Question: My iOS application just crashed with a 'NSRangeException' on '-[NSManagedObjectContext save:]'. Nothing else helpful anywhere to be found. How am I supposed to fix this? I don't get any memory address or anything that I can work with...
'''
2015-04-22 14:16:38.078 heavenhelp[33559:<PHONE>] *** Terminating app due to uncaught exception 'NSRangeException', reason: '*** -[__NSArrayM objectAtIndex:]: index 6 beyond bounds [0 .. 5]'
*** First throw call stack:
(
0 CoreFoundation 0x0167f746 __exceptionPreprocess + 182
1 libobjc.A.dylib 0x00f40a97 objc_exception_throw + 44
2 CoreFoundation 0x01553b73 -[__NSArrayM objectAtIndex:] + 243
3 CoreData 0x00859cf3 -[NSSQLCore recordToManyChangesForObject:inRow:usingTimestamp:inserted:] + 2531
4 CoreData 0x00856a0b -[NSSQLCore _populateRow:fromObject:timestamp:inserted:] + 2923
5 CoreData 0x00776e24 -[NSSQLCore prepareForSave:] + 1764
6 CoreData 0x00775e3d -[NSSQLCore saveChanges:] + 461
7 CoreData 0x0073f15e -[NSSQLCore executeRequest:withContext:error:] + 638
8 CoreData 0x0083ee75 __65-[NSPersistentStoreCoordinator executeRequest:withContext:error:]_block_invoke + 5349
9 CoreData 0x008492ff gutsOfBlockToNSPersistentStoreCoordinatorPerform + 191
10 libdispatch.dylib 0x035f4bef _dispatch_client_callout + 14
11 libdispatch.dylib 0x035d7b0d _dispatch_barrier_sync_f_invoke + 144
12 libdispatch.dylib 0x035d723f dispatch_barrier_sync_f + 105
13 CoreData 0x008383f7 _perform + 183
14 CoreData 0x0073ec8b -[NSPersistentStoreCoordinator executeRequest:withContext:error:] + 459
15 CoreData 0x0076ee09 -[NSManagedObjectContext save:] + 1529
16 heavenhelp 0x000b6834 _TF10heavenhelp11saveContextFT_T_ + 324
17 heavenhelp 0x0015368d _TFC10heavenhelp26ConversationViewController17viewWillDisappearfS0_FSbT_ + 701
18 heavenhelp 0x001536ef _TToFC10heavenhelp26ConversationViewController17viewWillDisappearfS0_FSbT_ + 63
19 UIKit 0x020a4292 -[UIViewController _setViewAppearState:isAnimating:] + 706
20 UIKit 0x020a4904 -[UIViewController __viewWillDisappear:] + 106
21 UIKit 0x020bcd1d -[UIViewController(UIContainerViewControllerProtectedMethods) beginAppearanceTransition:animated:] + 200
22 UIKit 0x020cafec -[UINavigationController _startCustomTransition:] + 1028
23 UIKit 0x020d8e00 -[UINavigationController _startDeferredTransitionIfNeeded:] + 712
24 UIKit 0x020d9a51 -[UINavigationController __viewWillLayoutSubviews] + 57
25 UIKit 0x02253750 -[UILayoutContainerView layoutSubviews] + 213
26 UIKit 0x01fce57a -[UIView(CALayerDelegate) layoutSublayersOfLayer:] + 668
27 libobjc.A.dylib 0x00f56771 -[NSObject performSelector:withObject:] + 70
28 QuartzCore 0x01d5ee47 -[CALayer layoutSublayers] + 144
29 QuartzCore 0x01d52925 _ZN2CA5Layer16layout_if_neededEPNS_11TransactionE + 403
30 QuartzCore 0x01d5277a _ZN2CA5Layer28layout_and_display_if_neededEPNS_11TransactionE + 26
31 QuartzCore 0x01caec52 _ZN2CA7Context18commit_transactionEPNS_11TransactionE + 284
32 QuartzCore 0x01cb00e5 _ZN2CA11Transaction6commitEv + 487
33 QuartzCore 0x01cb07fc _ZN2CA11Transaction17observer_callbackEP19__CFRunLoopObservermPv + 92
34 CoreFoundation 0x015a086e __CFRUNLOOP_IS_CALLING_OUT_TO_AN_OBSERVER_CALLBACK_FUNCTION__ + 30
35 CoreFoundation 0x015a07b0 __CFRunLoopDoObservers + 400
36 CoreFoundation 0x015961ea __CFRunLoopRun + 1226
37 CoreFoundation 0x01595a5b CFRunLoopRunSpecific + 443
38 CoreFoundation 0x0159588b CFRunLoopRunInMode + 123
39 GraphicsServices 0x046cc2c9 GSEventRunModal + 192
40 GraphicsServices 0x046cc106 GSEventRun + 104
41 UIKit 0x01f3b106 UIApplicationMain + 1526
42 heavenhelp 0x000a5c94 main + 180
43 libdyld.dylib 0x0361fac9 start + 1
)
libc++abi.dylib: terminating with uncaught exception of type NSException
'''
This is the code I used to make my 'save:' thread-safe:
'''
static var onceToken: dispatch_once_t = 0
static var singleton: CoreDataHelper!
static var sharedInstance: CoreDataHelper {
get {
dispatch_once(&onceToken, {
self.singleton = CoreDataHelper()
})
return singleton
}
}
'''
My 'xcdatamodeld' (the relevant part):

I have edited the code to reflect my changes to make my 'NSManagedObjectContext' thread-safe. Everything I do now, I do on one instance of my 'CoreDataHelper' that I initialise as above. I have found I can trigger a crash by going into one conversation, adding a message, going into another conversation and adding a message there. I have added my 'xcdatamodeld'.
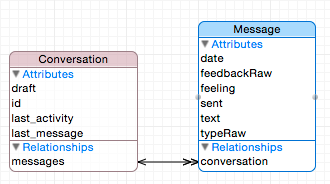
Answer: I had apparently set my one-to-many relationship between conversations and messages to "ordered". This was not correct... I had already changed my NSManagedObject's class to use NSMutableSet instead of NSMutableOrderedSet.
Apparently this results in an NSRangeException in the save method...